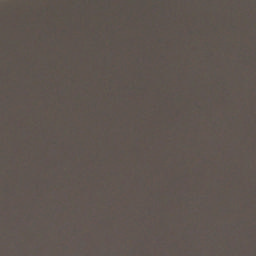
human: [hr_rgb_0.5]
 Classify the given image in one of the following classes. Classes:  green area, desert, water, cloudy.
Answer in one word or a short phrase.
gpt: cloudy